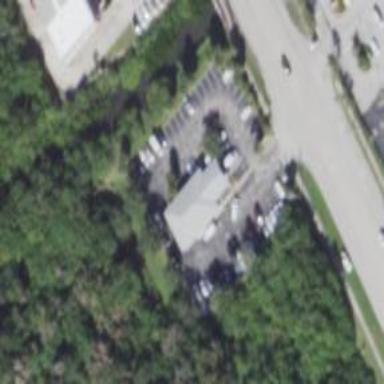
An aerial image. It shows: Car rental service.